Question: Why session is null in this even if i set:
'''
public class HelperClass
{
public AtuhenticatedUser f_IsAuthenticated(bool _bRedirect)
{
HttpContext.Current.Session["yk"] = DAO.context.GetById<AtuhenticatedUser>(1);
if (HttpContext.Current.Session["yk"] == null)
{
if (_bRedirect)
{
HttpContext.Current.Response.Redirect(ConfigurationManager.AppSettings["loginPage"] + "?msg=You have to login.");
}
return null;
}
return (AtuhenticatedUser)HttpContext.Current.Session["yk"];
}
}
'''

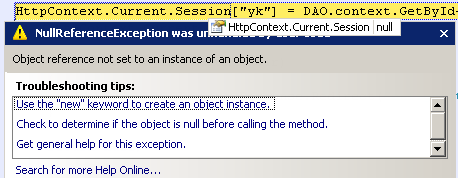
Answer: Usually session is not available on application authenticate request.
Session will be available after OnAcquireRequestState call.
Here is application events <URL>
Also, note that session will be available, only if target HttpHandler implements IRequiresSessionState or IReadOnlySessionState, and AuhenticateRequest is usually called for resources like .js or .jpg.